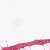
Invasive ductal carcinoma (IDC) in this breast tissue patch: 0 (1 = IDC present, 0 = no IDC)